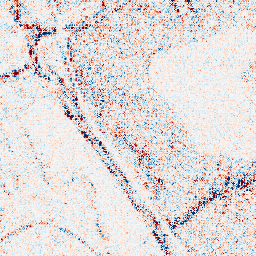
Category: wavelet
Decomposition family: wavelet_dwt
Decomposition parameters: wavelet: sym4
level: 1
Upsampling method: bicubic_16x
Upsampling parameters: scale: 16
Upsampling scale: 16